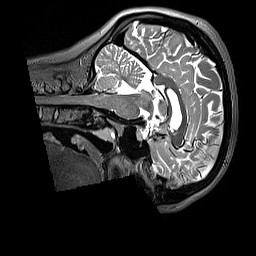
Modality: T2w
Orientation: sagittal
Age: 27
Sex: female
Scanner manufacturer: siemens
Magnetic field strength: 3 T
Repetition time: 3.2 s
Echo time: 0.408 s